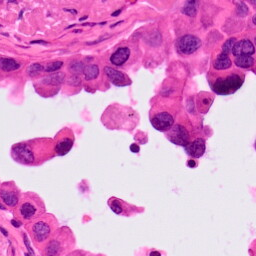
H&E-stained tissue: Lung